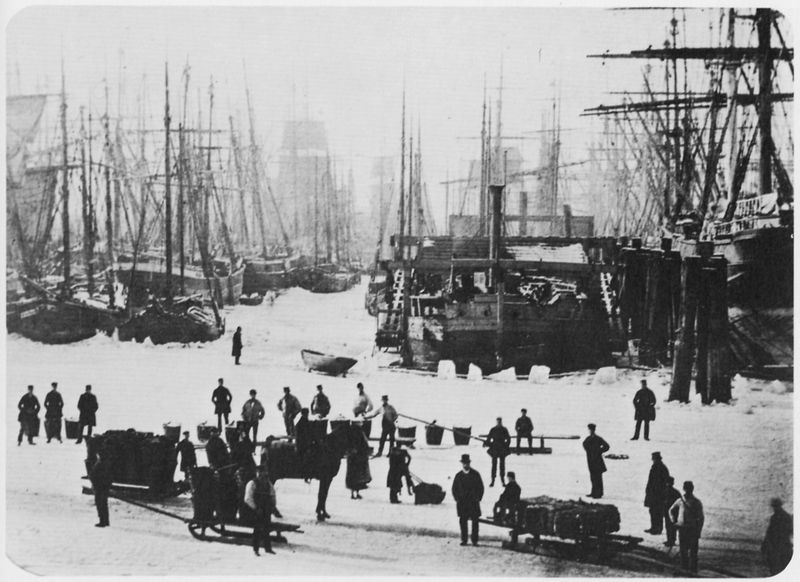
Titel: Der vereiste Hamburger Hafen im Eis
Künstler: Charles Fuchs
Schlagwörter: himmel, mann, meer, schatten, wasser, weiß, fluss, frauen, menschen, see, ufer, frau, grau, holz, hut, hüte, licht, männer, schwarz, szene, eis, schnee, leute, zylinder, anzug, stehen, tragen, horizont, kalt, pfähle, mantel, kind, personen, boot, boote, karren, pferd, pferde, schornstein, kübel, schiff, schiffe, segel, segelboot, segelschiffe, mast, segelschiff, gepäck, transport, winter, kutsche, ziehen, arbeiter, beladen, entladen, hafen, kähne, ladung, wagen, werft, kai, masten, dampfer, dampfschiff, pier, seile, steg, tau, treppe, weib, weiber, schoner, bucht, segelboote, takelage, taue, segler, foto, fotografie, photographie, stangen, diesig, pfahl, fracht, kälte, seil, schwarz weiss, mäntel, photo, industrialisierung, schlitten, fässer, matrosen, eimer, fot, anlegestelle, hafenbecken, rumpf, lasten, gefroren, vereist, zugefroren, pakete, hafenarbeiter, schiffsmast, begutachten, hamburg, kufen, dreimaster, waren, dunkle kleidung, nadar, kinde, foto fotografie, verladen, takelung, viermaster, maten, segeö, docks, grönland, antarktis, packeis, eisblöcke, boor, eingefroren, schiffsmasten, übersee, gefrohren, eishafen, schlitteb, logistik, m, pir, pller